A scalogram (wavelet time-scale view) of one vibration snapshot from a rotating machine is shown. Diagnose the rotating machine from this image, choosing from: normal, misalignment, unbalance, looseness.
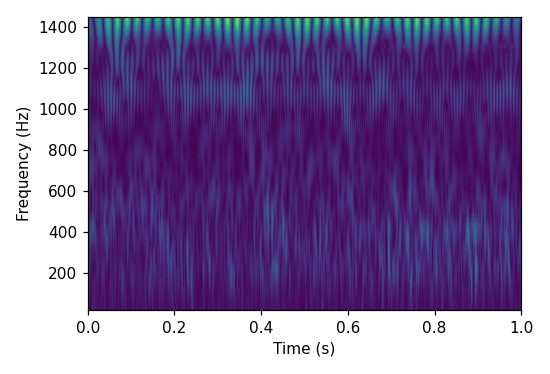
Answer: unbalance